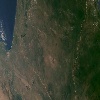
Label: land